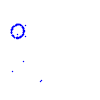
Particle: pion